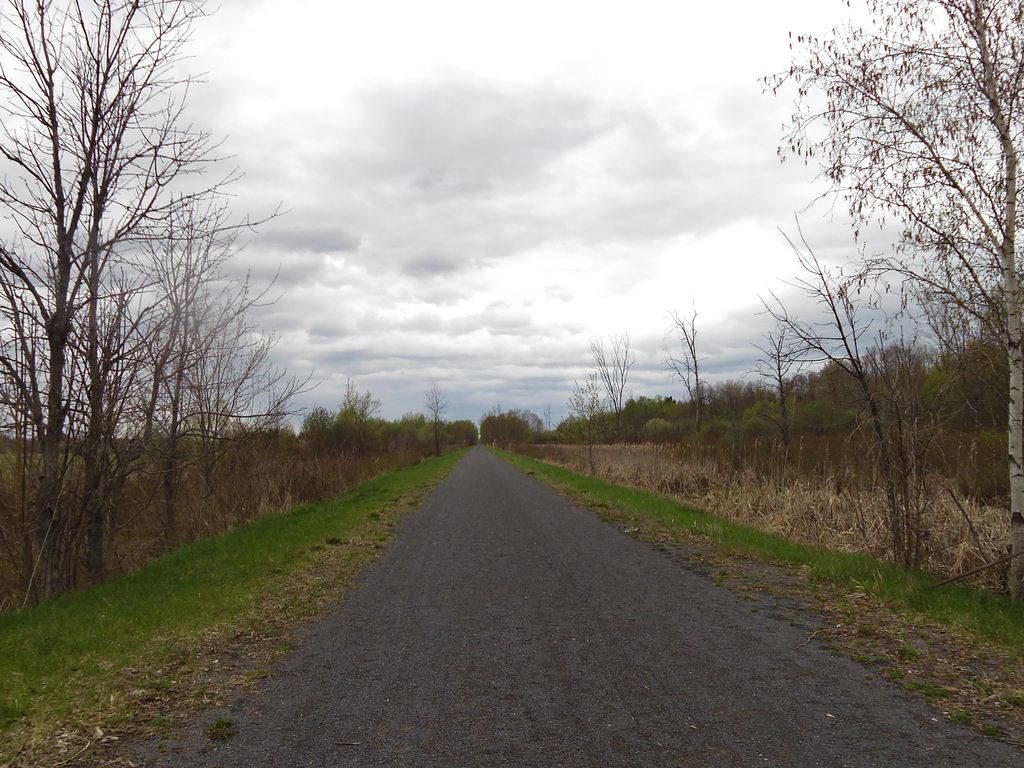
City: ottawa-gatineau